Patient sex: M
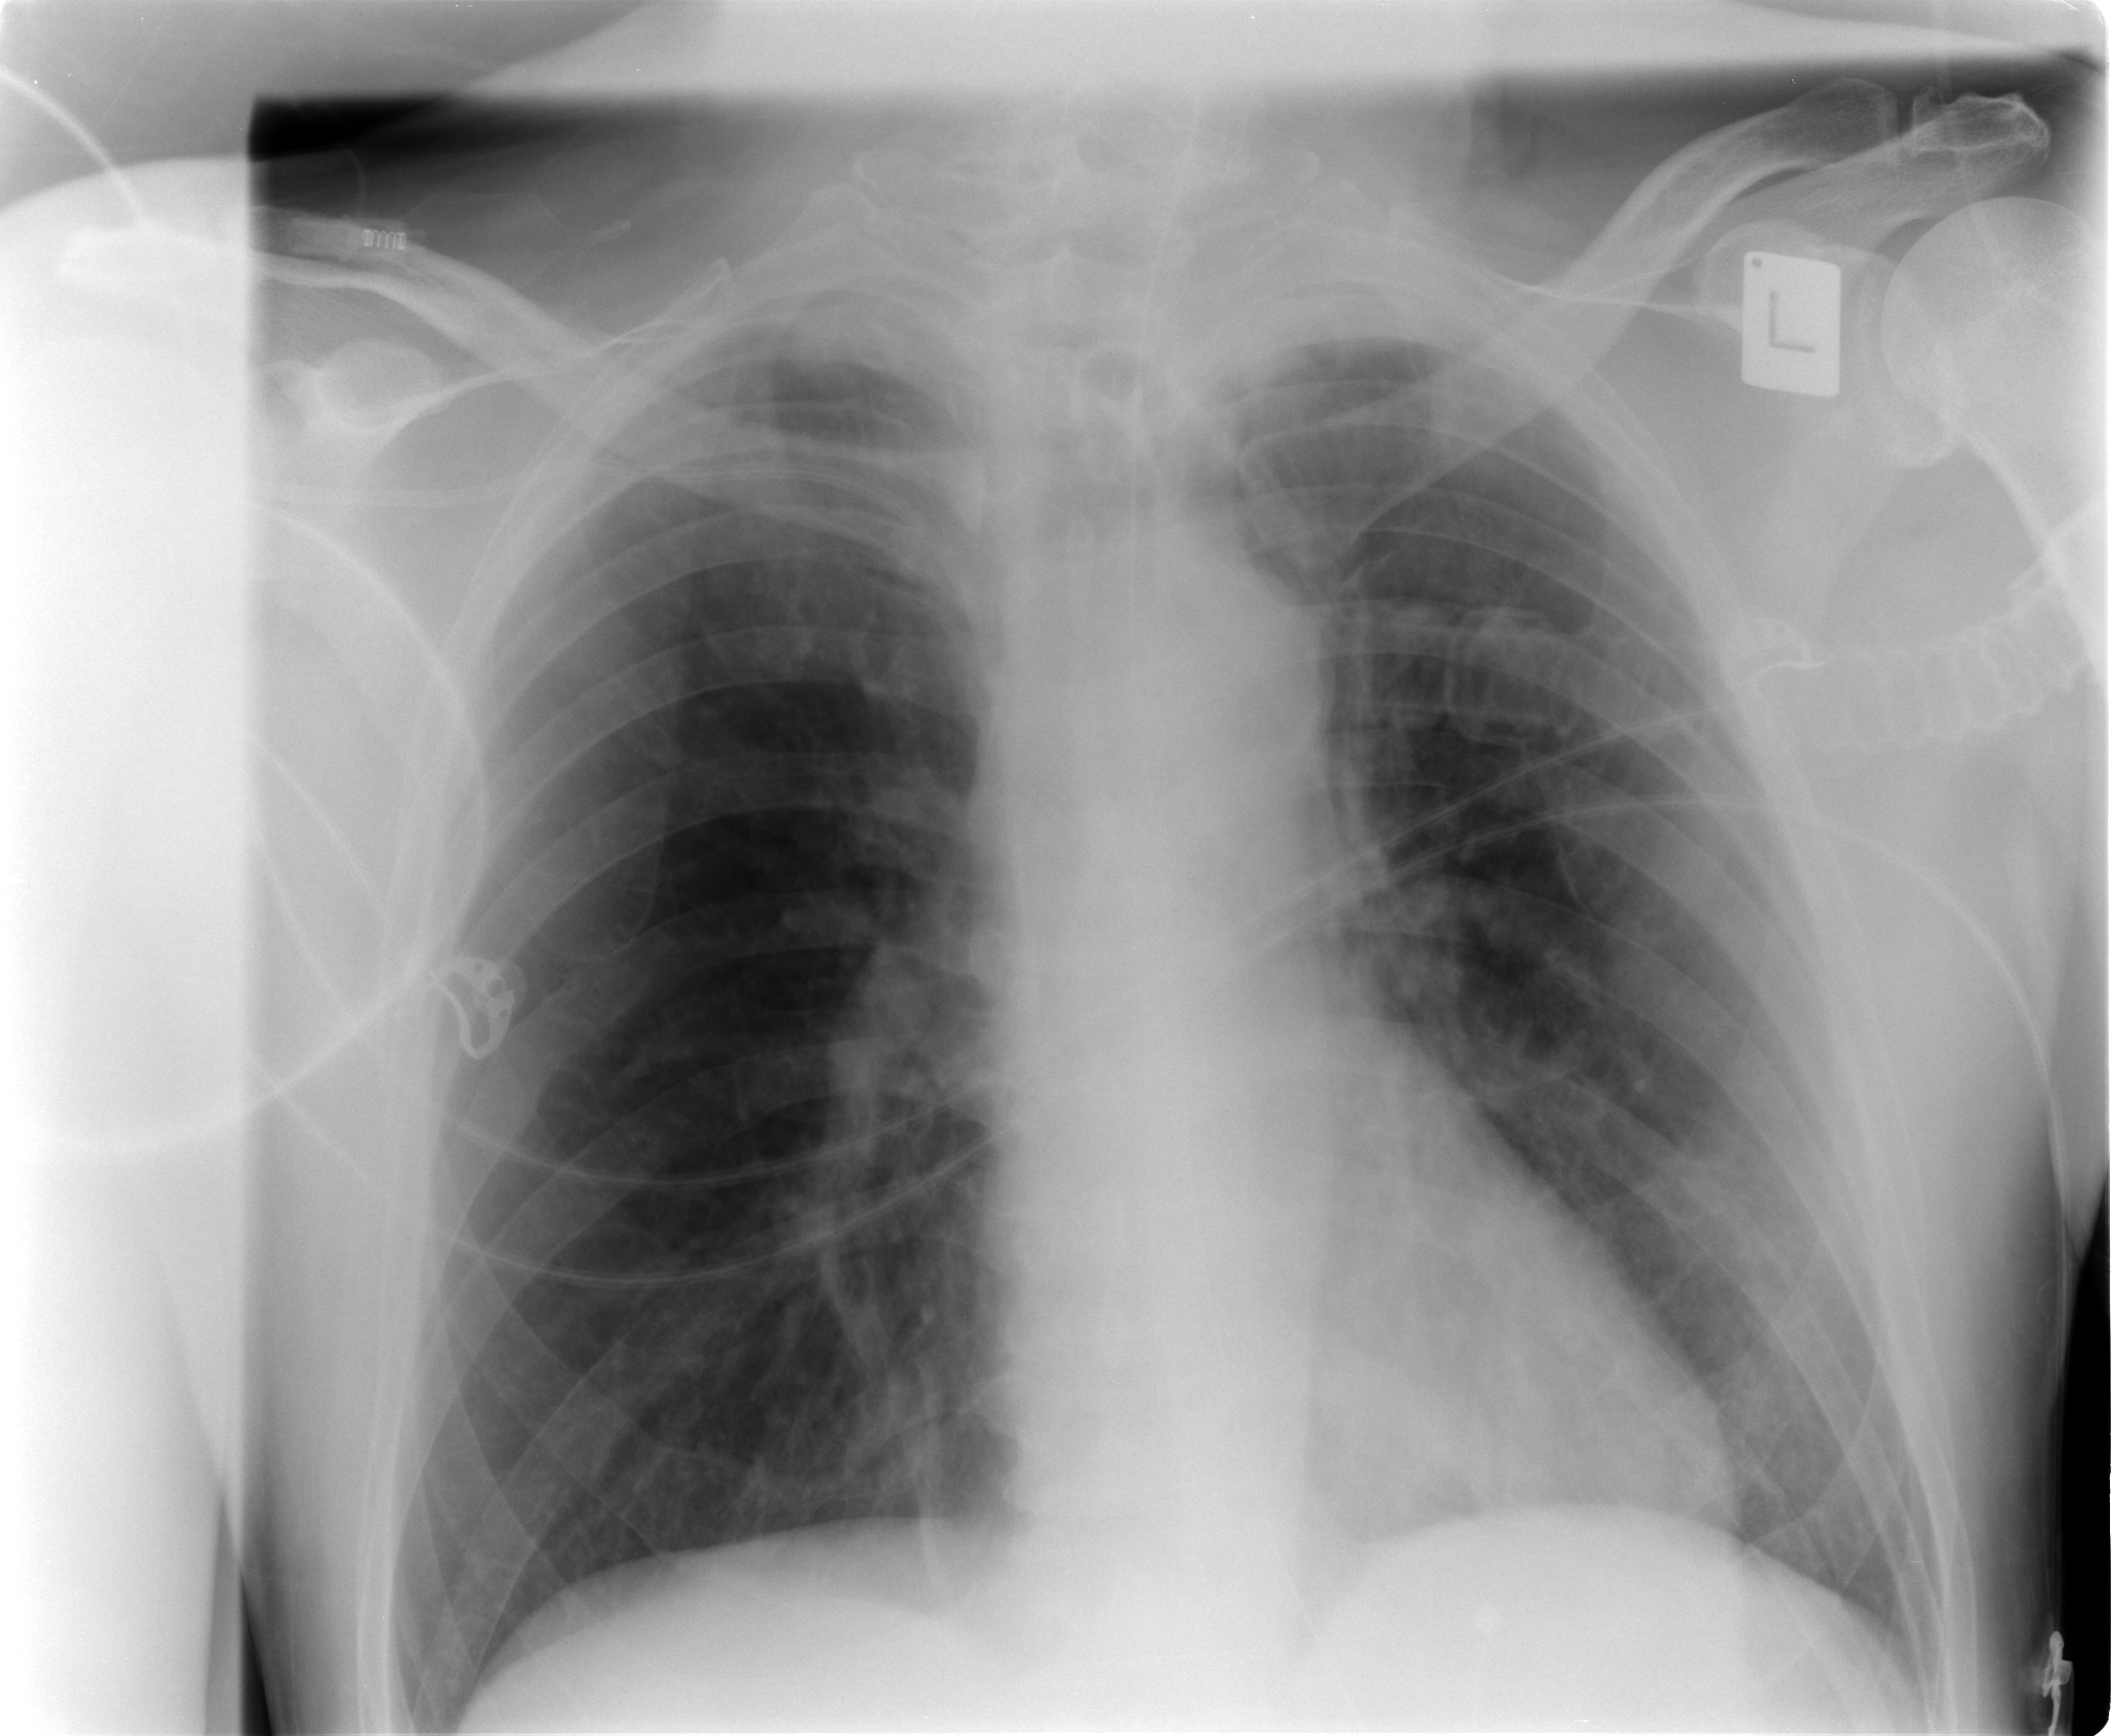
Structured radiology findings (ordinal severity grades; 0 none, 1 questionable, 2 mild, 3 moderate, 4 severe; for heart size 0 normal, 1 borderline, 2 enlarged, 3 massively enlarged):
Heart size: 0
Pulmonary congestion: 2
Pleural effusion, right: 0
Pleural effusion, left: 2
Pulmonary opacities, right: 0
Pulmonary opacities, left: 3
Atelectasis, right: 0
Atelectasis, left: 3